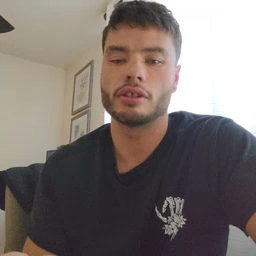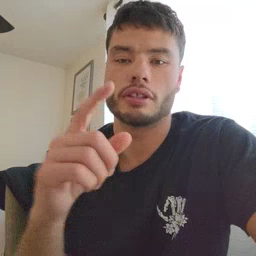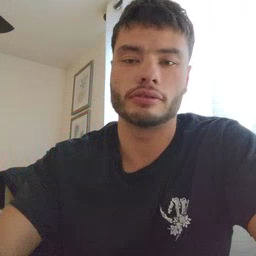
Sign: lamp